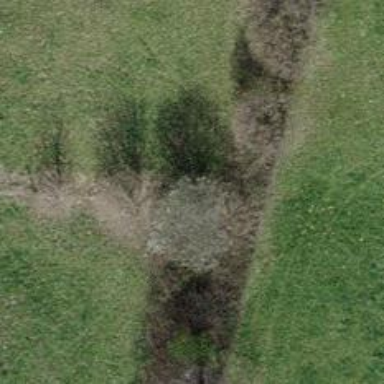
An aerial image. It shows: Hedge acting as barrier.